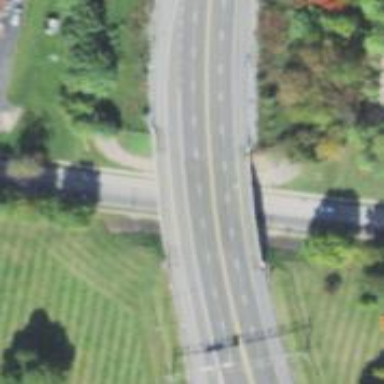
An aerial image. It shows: Primary highway bridge over expressway.